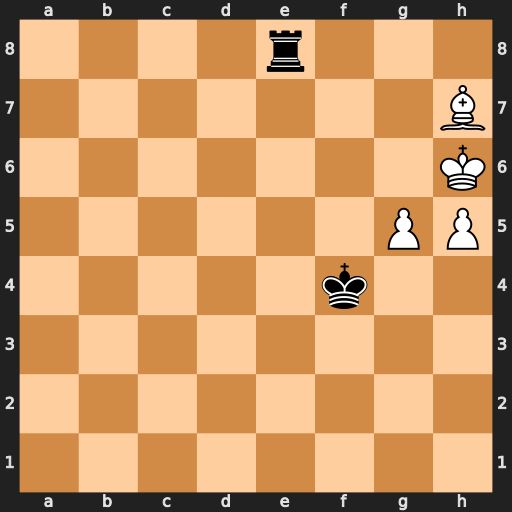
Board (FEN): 4r3/7B/7K/6PP/5k2/8/8/8
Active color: w
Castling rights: -
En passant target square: -
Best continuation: g6 Re6 Bg8